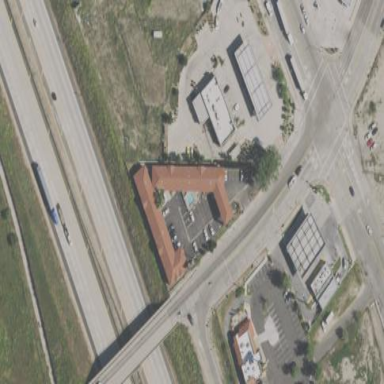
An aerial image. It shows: Hotel that is classified as motel for tourism.